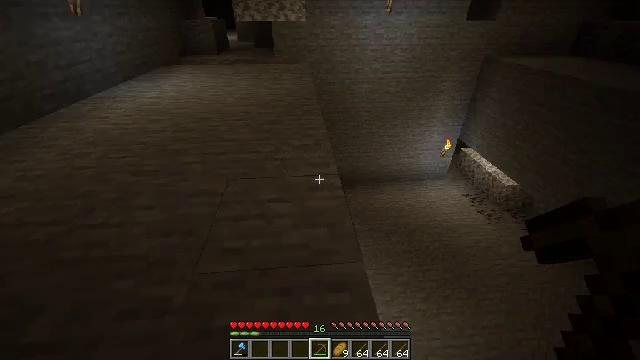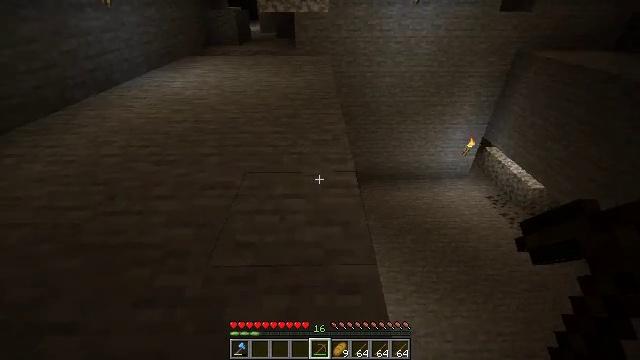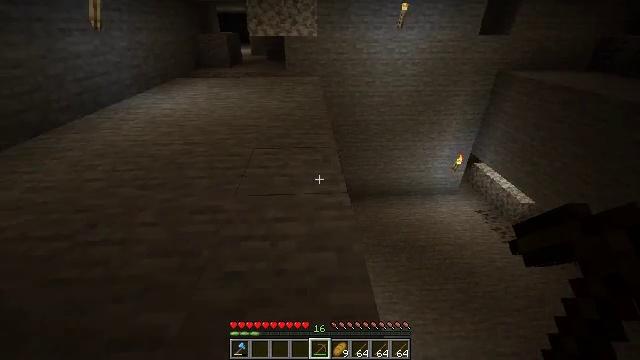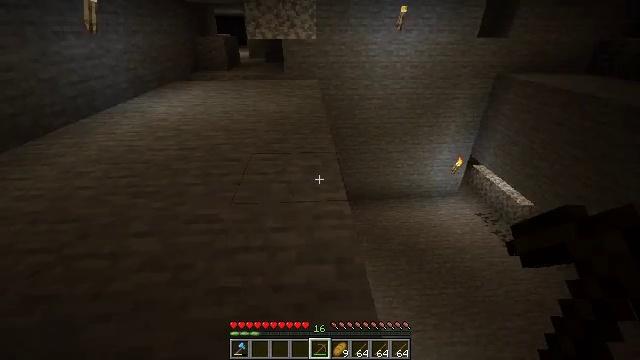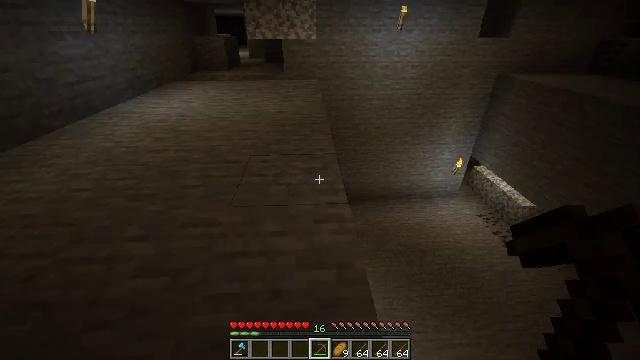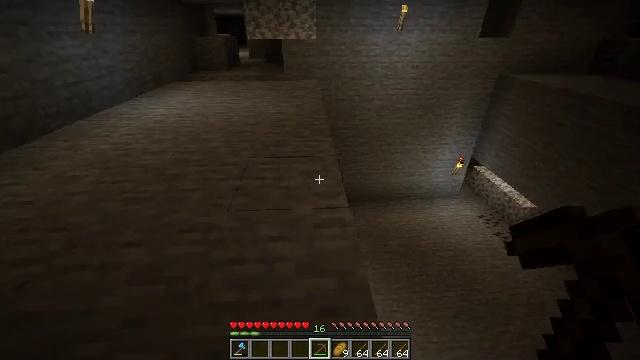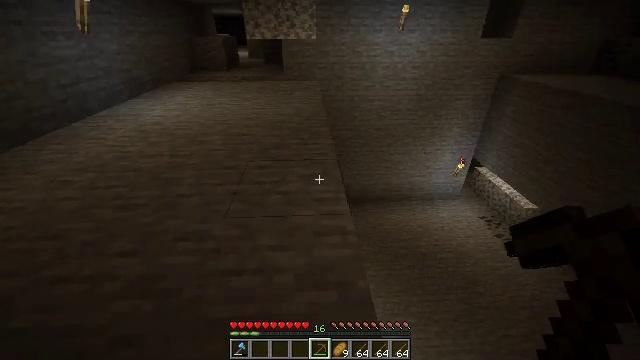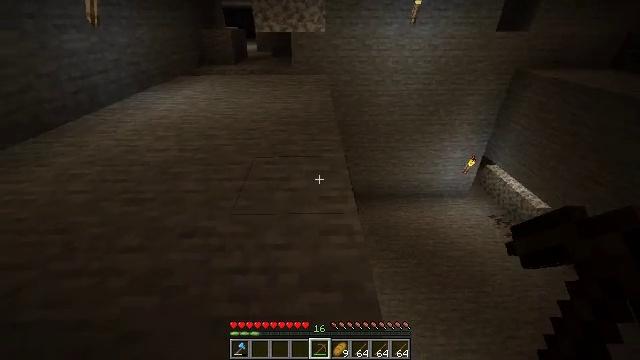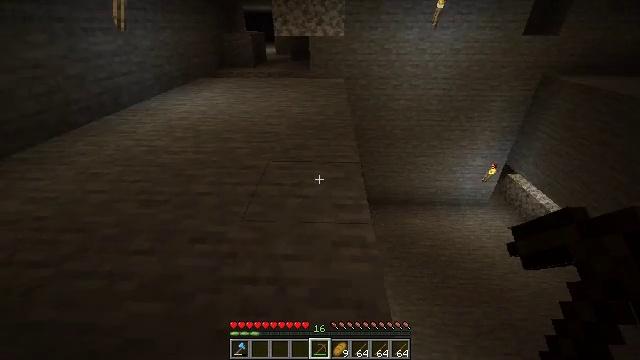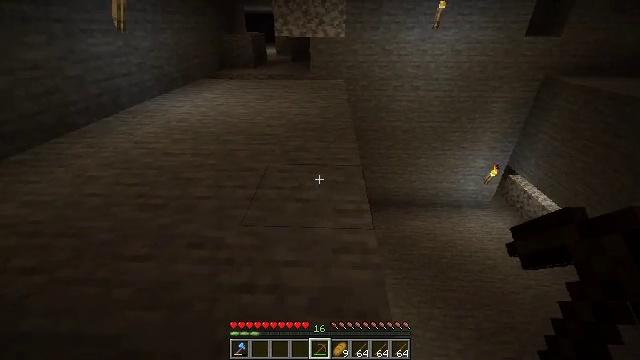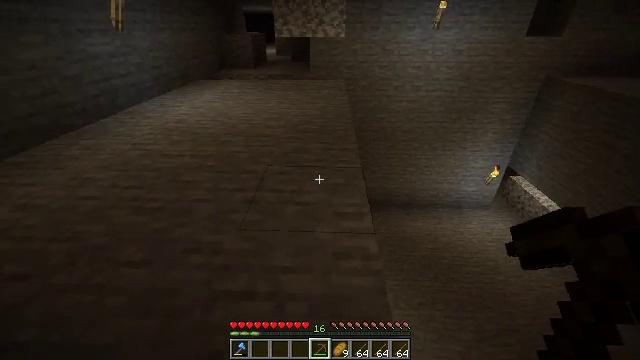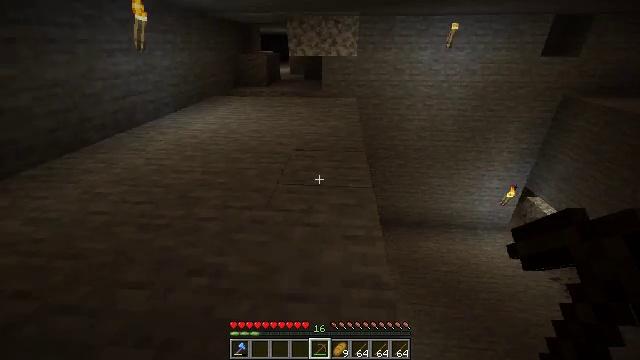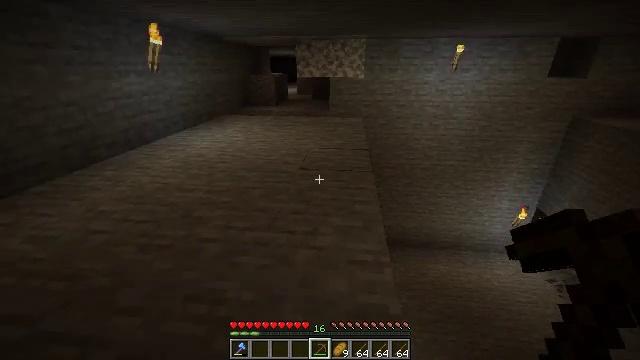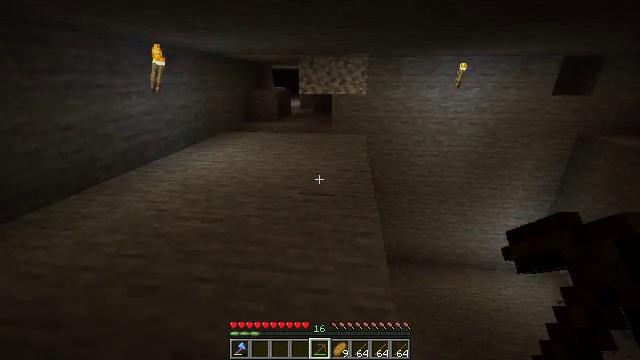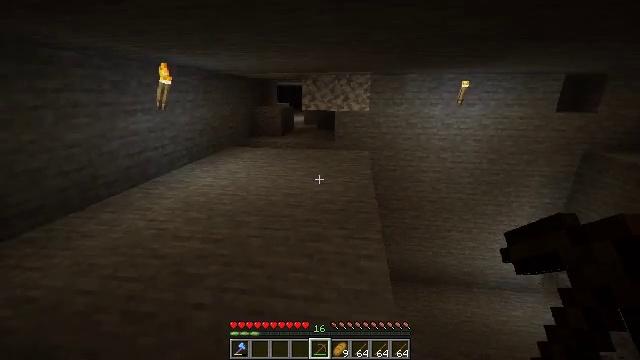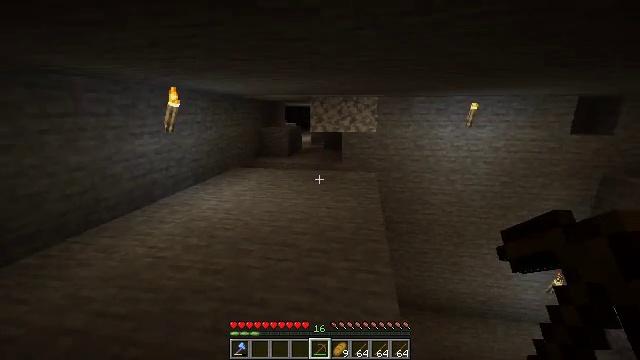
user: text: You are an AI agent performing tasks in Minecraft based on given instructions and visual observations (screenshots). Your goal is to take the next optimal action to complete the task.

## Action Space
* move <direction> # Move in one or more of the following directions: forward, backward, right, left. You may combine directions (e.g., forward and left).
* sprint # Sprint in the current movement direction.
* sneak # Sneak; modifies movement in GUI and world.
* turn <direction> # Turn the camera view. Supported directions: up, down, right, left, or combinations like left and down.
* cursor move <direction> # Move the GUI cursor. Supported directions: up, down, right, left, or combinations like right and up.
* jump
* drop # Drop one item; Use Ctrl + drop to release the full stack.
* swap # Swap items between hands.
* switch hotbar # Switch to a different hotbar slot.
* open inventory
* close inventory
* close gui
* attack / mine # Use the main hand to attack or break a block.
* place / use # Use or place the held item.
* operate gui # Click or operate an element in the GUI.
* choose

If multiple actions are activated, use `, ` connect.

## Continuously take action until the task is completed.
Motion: motion action
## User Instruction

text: Break the netherrack block.
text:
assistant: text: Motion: move forward, sneak, turn left and down
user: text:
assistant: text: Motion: move forward, sneak, turn right and up
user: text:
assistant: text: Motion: move forward, sneak
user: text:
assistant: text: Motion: move forward, sneak
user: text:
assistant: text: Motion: move forward, sneak
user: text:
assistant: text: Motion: move forward, sneak
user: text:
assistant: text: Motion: move forward, sneak, turn left and down
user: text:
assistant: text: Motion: move forward, sneak, turn left
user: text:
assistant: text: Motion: move forward, sneak
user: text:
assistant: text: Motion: move forward, sneak
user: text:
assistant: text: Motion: move forward, sneak, turn left and up
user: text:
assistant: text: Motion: move forward, turn left and up
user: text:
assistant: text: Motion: move forward, turn up
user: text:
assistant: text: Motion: move forward, turn up
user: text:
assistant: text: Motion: move forward, sprint, turn left and up
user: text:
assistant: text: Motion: move forward, sprint, turn up
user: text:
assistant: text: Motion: move forward, sprint
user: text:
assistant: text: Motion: move forward, sprint
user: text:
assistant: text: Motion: move forward, sprint, turn left and up
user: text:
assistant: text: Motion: move forward, sprint, turn left
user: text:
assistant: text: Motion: move forward, sprint
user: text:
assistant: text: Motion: move forward, sprint
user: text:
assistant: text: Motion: move forward and move left, sprint
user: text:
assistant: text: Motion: move forward and move left, sprint
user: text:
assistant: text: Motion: move forward and move left, sprint
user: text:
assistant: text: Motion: move forward and move left, sprint, turn right
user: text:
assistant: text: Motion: move forward, sprint, turn right and down
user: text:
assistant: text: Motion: move forward, sprint, turn right
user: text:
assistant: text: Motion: move forward, sprint
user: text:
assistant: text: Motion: move forward, sprint